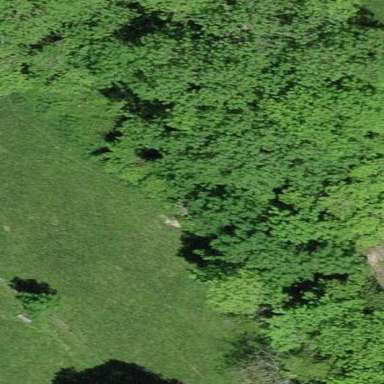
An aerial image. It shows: Forest area.